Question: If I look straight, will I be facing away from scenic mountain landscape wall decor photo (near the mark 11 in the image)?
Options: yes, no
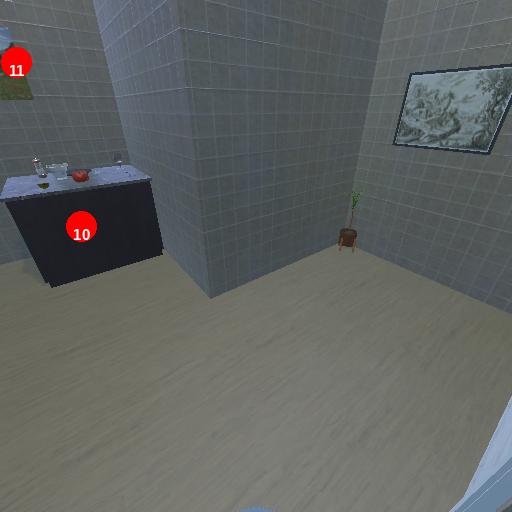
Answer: yes